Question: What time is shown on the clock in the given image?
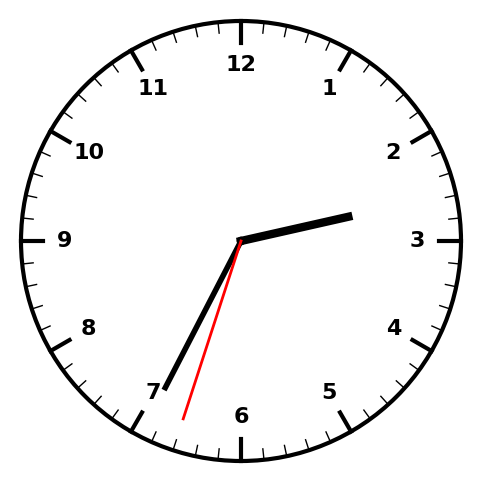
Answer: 02:34:33